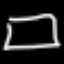
Label: square